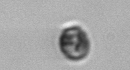
Label: Dinophyceae